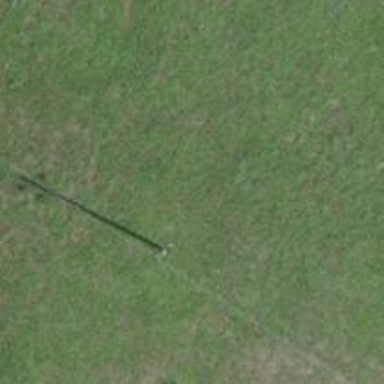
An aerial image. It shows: Power pole.